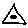
Label: triangle